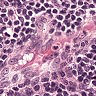
Metastatic tissue present: no